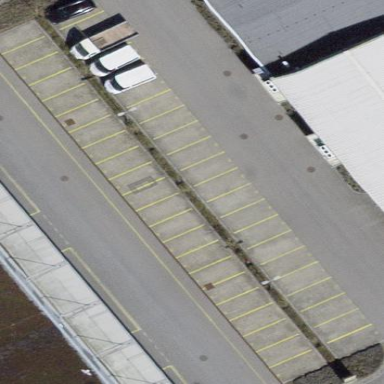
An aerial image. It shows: Parking area with surface.